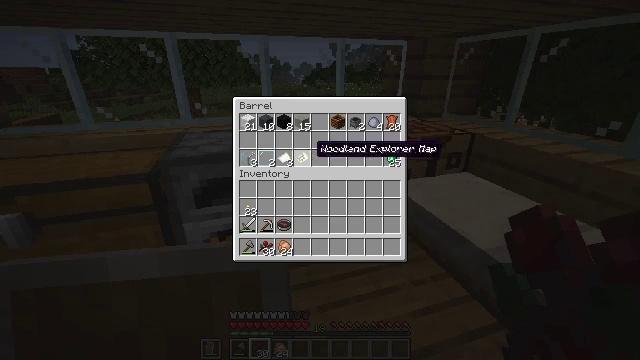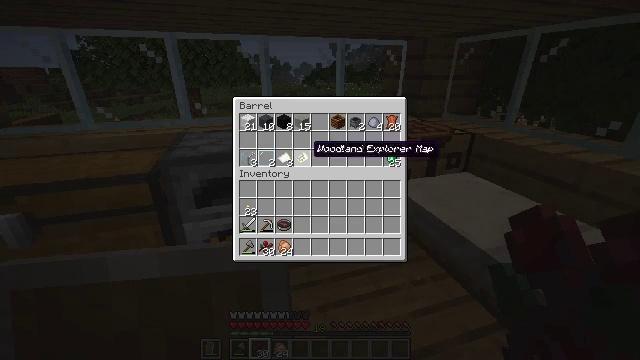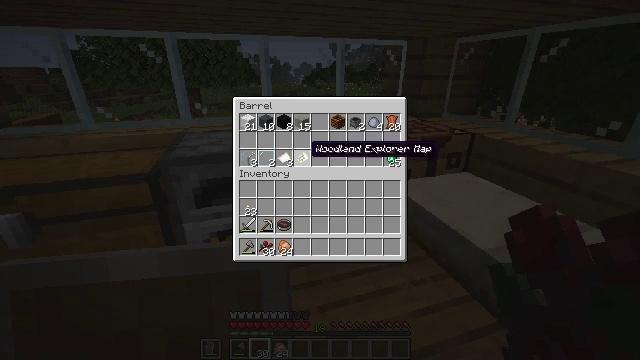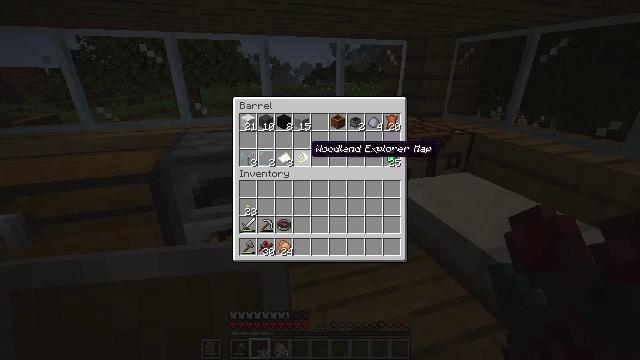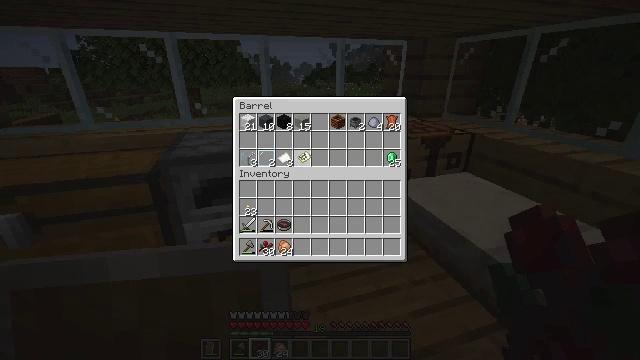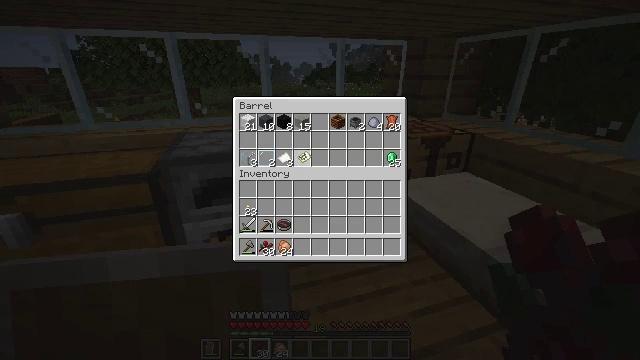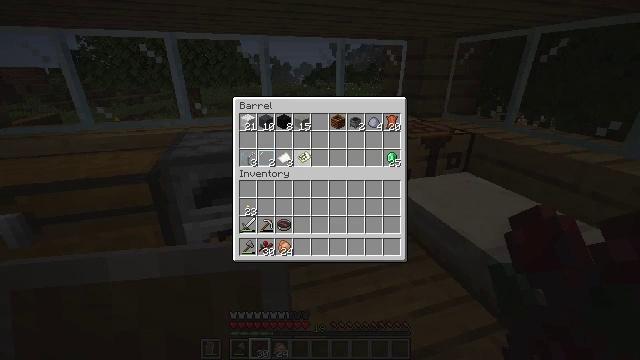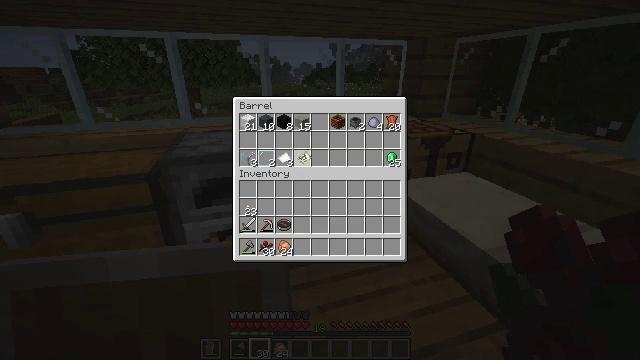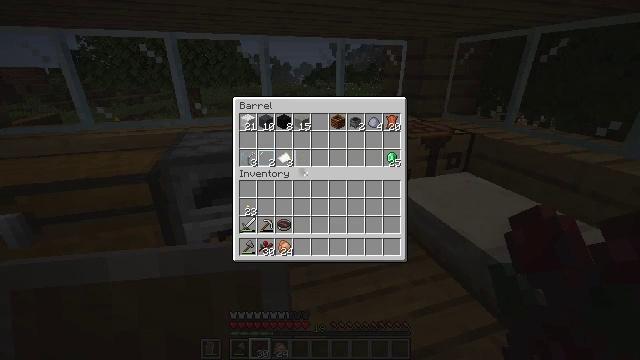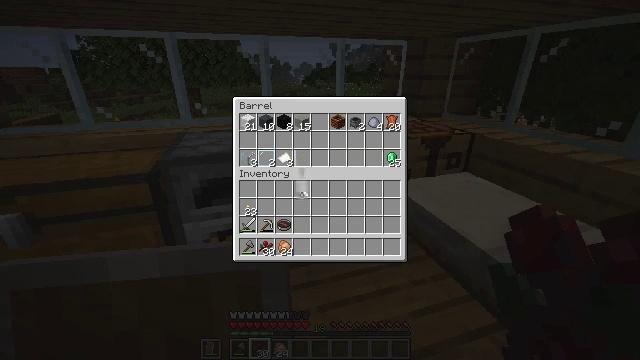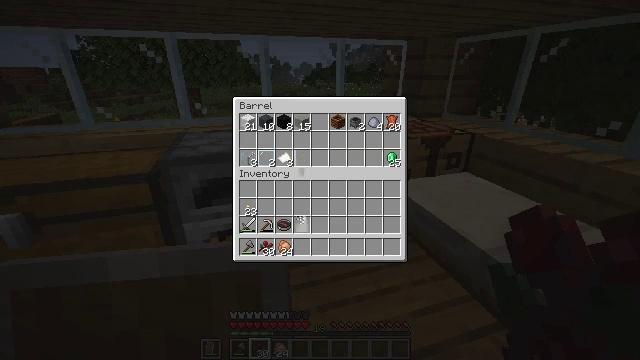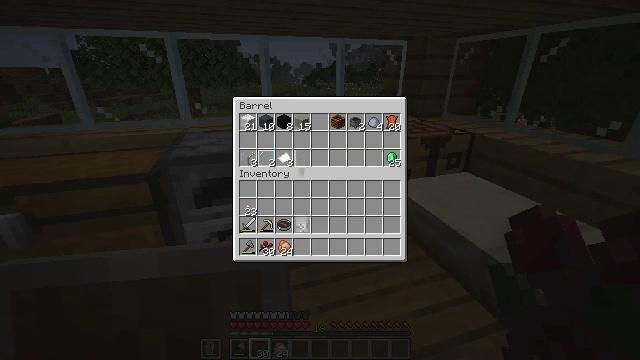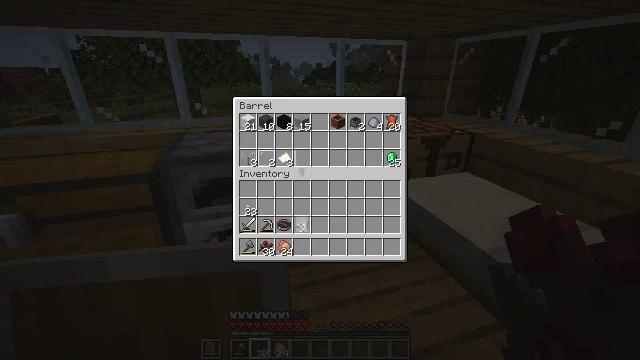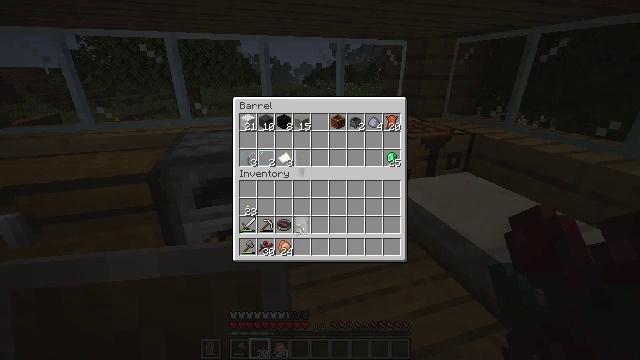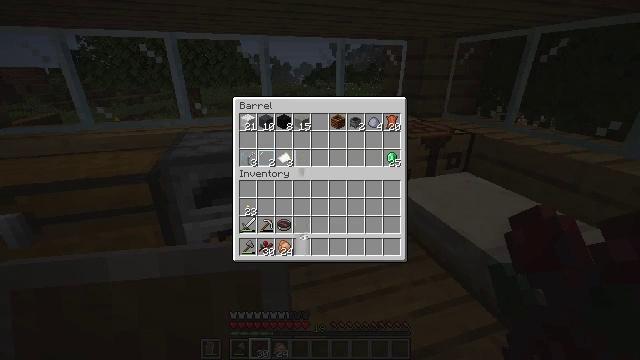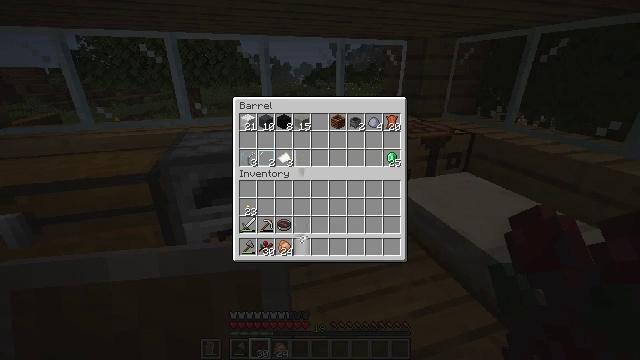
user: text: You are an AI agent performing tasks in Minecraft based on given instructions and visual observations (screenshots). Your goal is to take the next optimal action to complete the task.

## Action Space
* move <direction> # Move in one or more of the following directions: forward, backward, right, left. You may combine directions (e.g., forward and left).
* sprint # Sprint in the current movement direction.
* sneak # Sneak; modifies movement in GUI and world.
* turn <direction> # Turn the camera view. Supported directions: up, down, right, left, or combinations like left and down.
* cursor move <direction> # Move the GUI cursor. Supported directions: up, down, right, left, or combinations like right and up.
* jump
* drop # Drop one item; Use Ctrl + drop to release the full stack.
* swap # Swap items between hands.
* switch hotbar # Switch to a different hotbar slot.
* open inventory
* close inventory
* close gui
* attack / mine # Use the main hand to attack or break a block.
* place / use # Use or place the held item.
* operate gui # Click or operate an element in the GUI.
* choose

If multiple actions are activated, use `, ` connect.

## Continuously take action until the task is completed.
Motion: motion action
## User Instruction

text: Obtain a light gray bed by crafting.
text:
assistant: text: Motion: no_op
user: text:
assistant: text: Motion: no_op
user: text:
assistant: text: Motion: no_op
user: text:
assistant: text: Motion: operate gui
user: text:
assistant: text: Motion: operate gui
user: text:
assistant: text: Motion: operate gui
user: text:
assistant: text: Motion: no_op
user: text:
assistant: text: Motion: cursor move down
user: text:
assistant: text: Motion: cursor move down
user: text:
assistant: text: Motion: cursor move down
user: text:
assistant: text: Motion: no_op
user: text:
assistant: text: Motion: no_op
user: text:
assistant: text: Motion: no_op
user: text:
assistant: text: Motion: no_op
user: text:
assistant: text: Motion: no_op
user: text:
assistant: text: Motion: no_op
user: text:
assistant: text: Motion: no_op
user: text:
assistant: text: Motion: operate gui
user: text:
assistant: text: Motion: operate gui
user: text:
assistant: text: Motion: operate gui
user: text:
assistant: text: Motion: no_op
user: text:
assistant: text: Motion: no_op
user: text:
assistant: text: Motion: no_op
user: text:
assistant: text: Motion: no_op
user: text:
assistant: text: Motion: no_op
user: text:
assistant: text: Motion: cursor move left
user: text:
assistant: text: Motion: no_op
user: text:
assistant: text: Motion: no_op
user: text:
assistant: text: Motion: no_op
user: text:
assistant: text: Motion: no_op